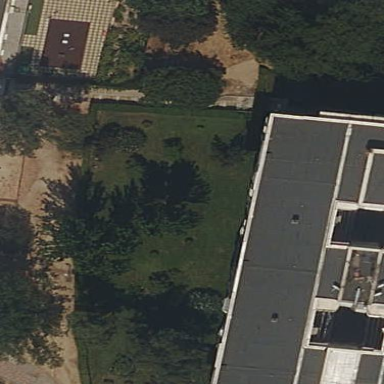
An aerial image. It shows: Garden that is leisure land.